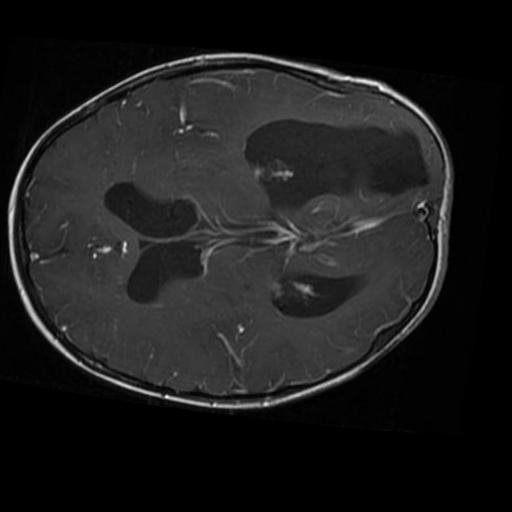
Label: brain_glioma